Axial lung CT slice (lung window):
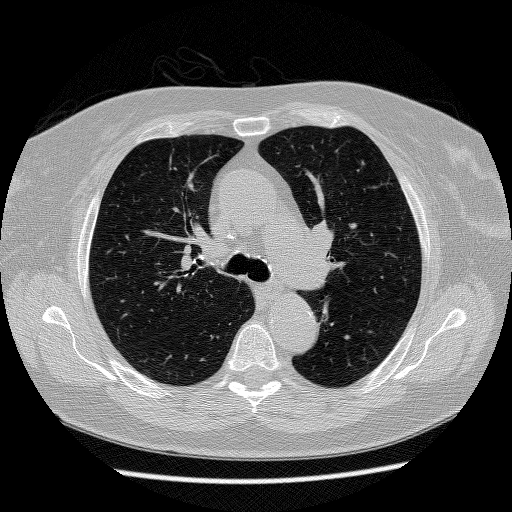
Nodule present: no